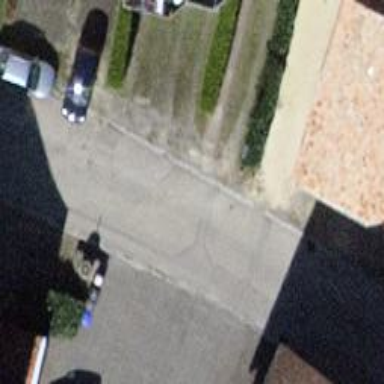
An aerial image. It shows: Asphalt road in residential area.